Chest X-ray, AP view. Patient: 56 years old, sex M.
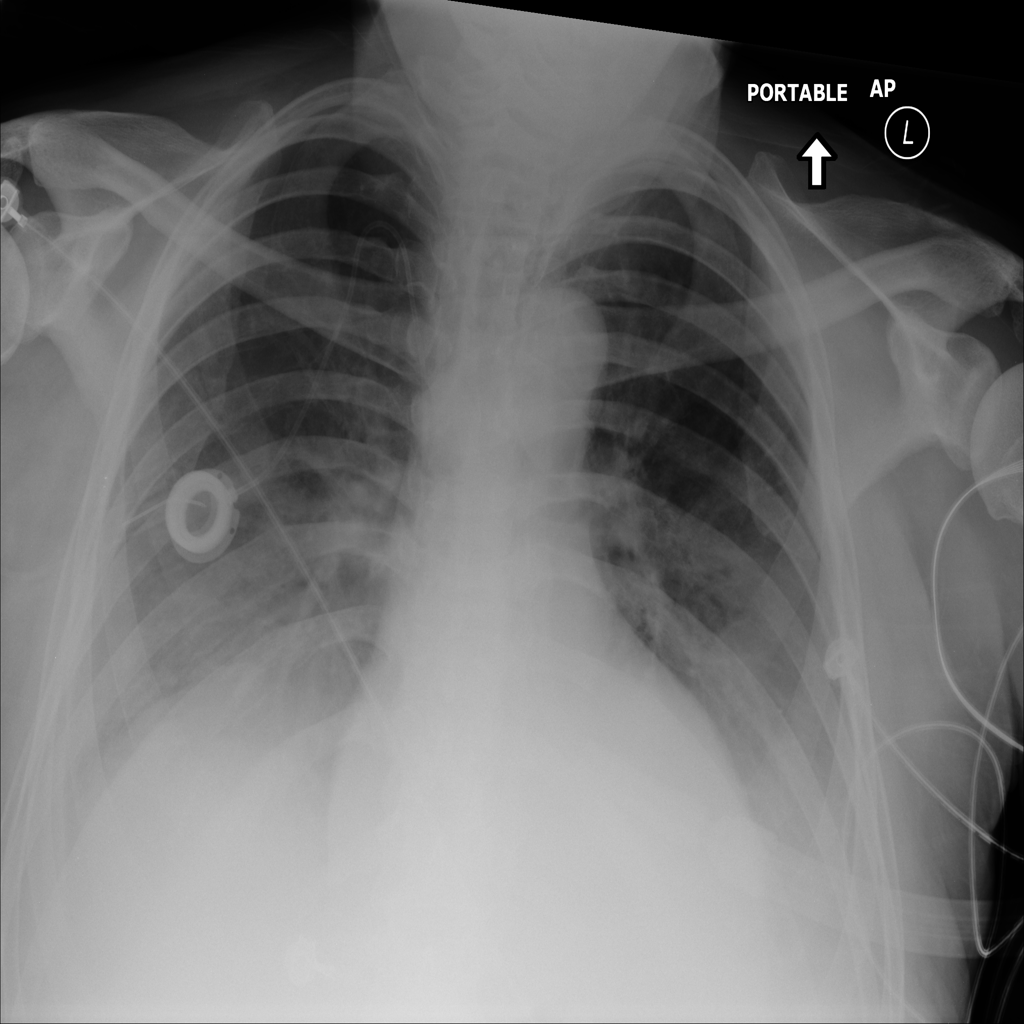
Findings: No Finding